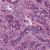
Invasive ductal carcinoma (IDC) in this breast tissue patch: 1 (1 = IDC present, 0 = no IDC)